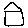
Label: house